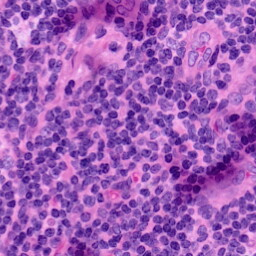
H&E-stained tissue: LymphNode